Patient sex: F
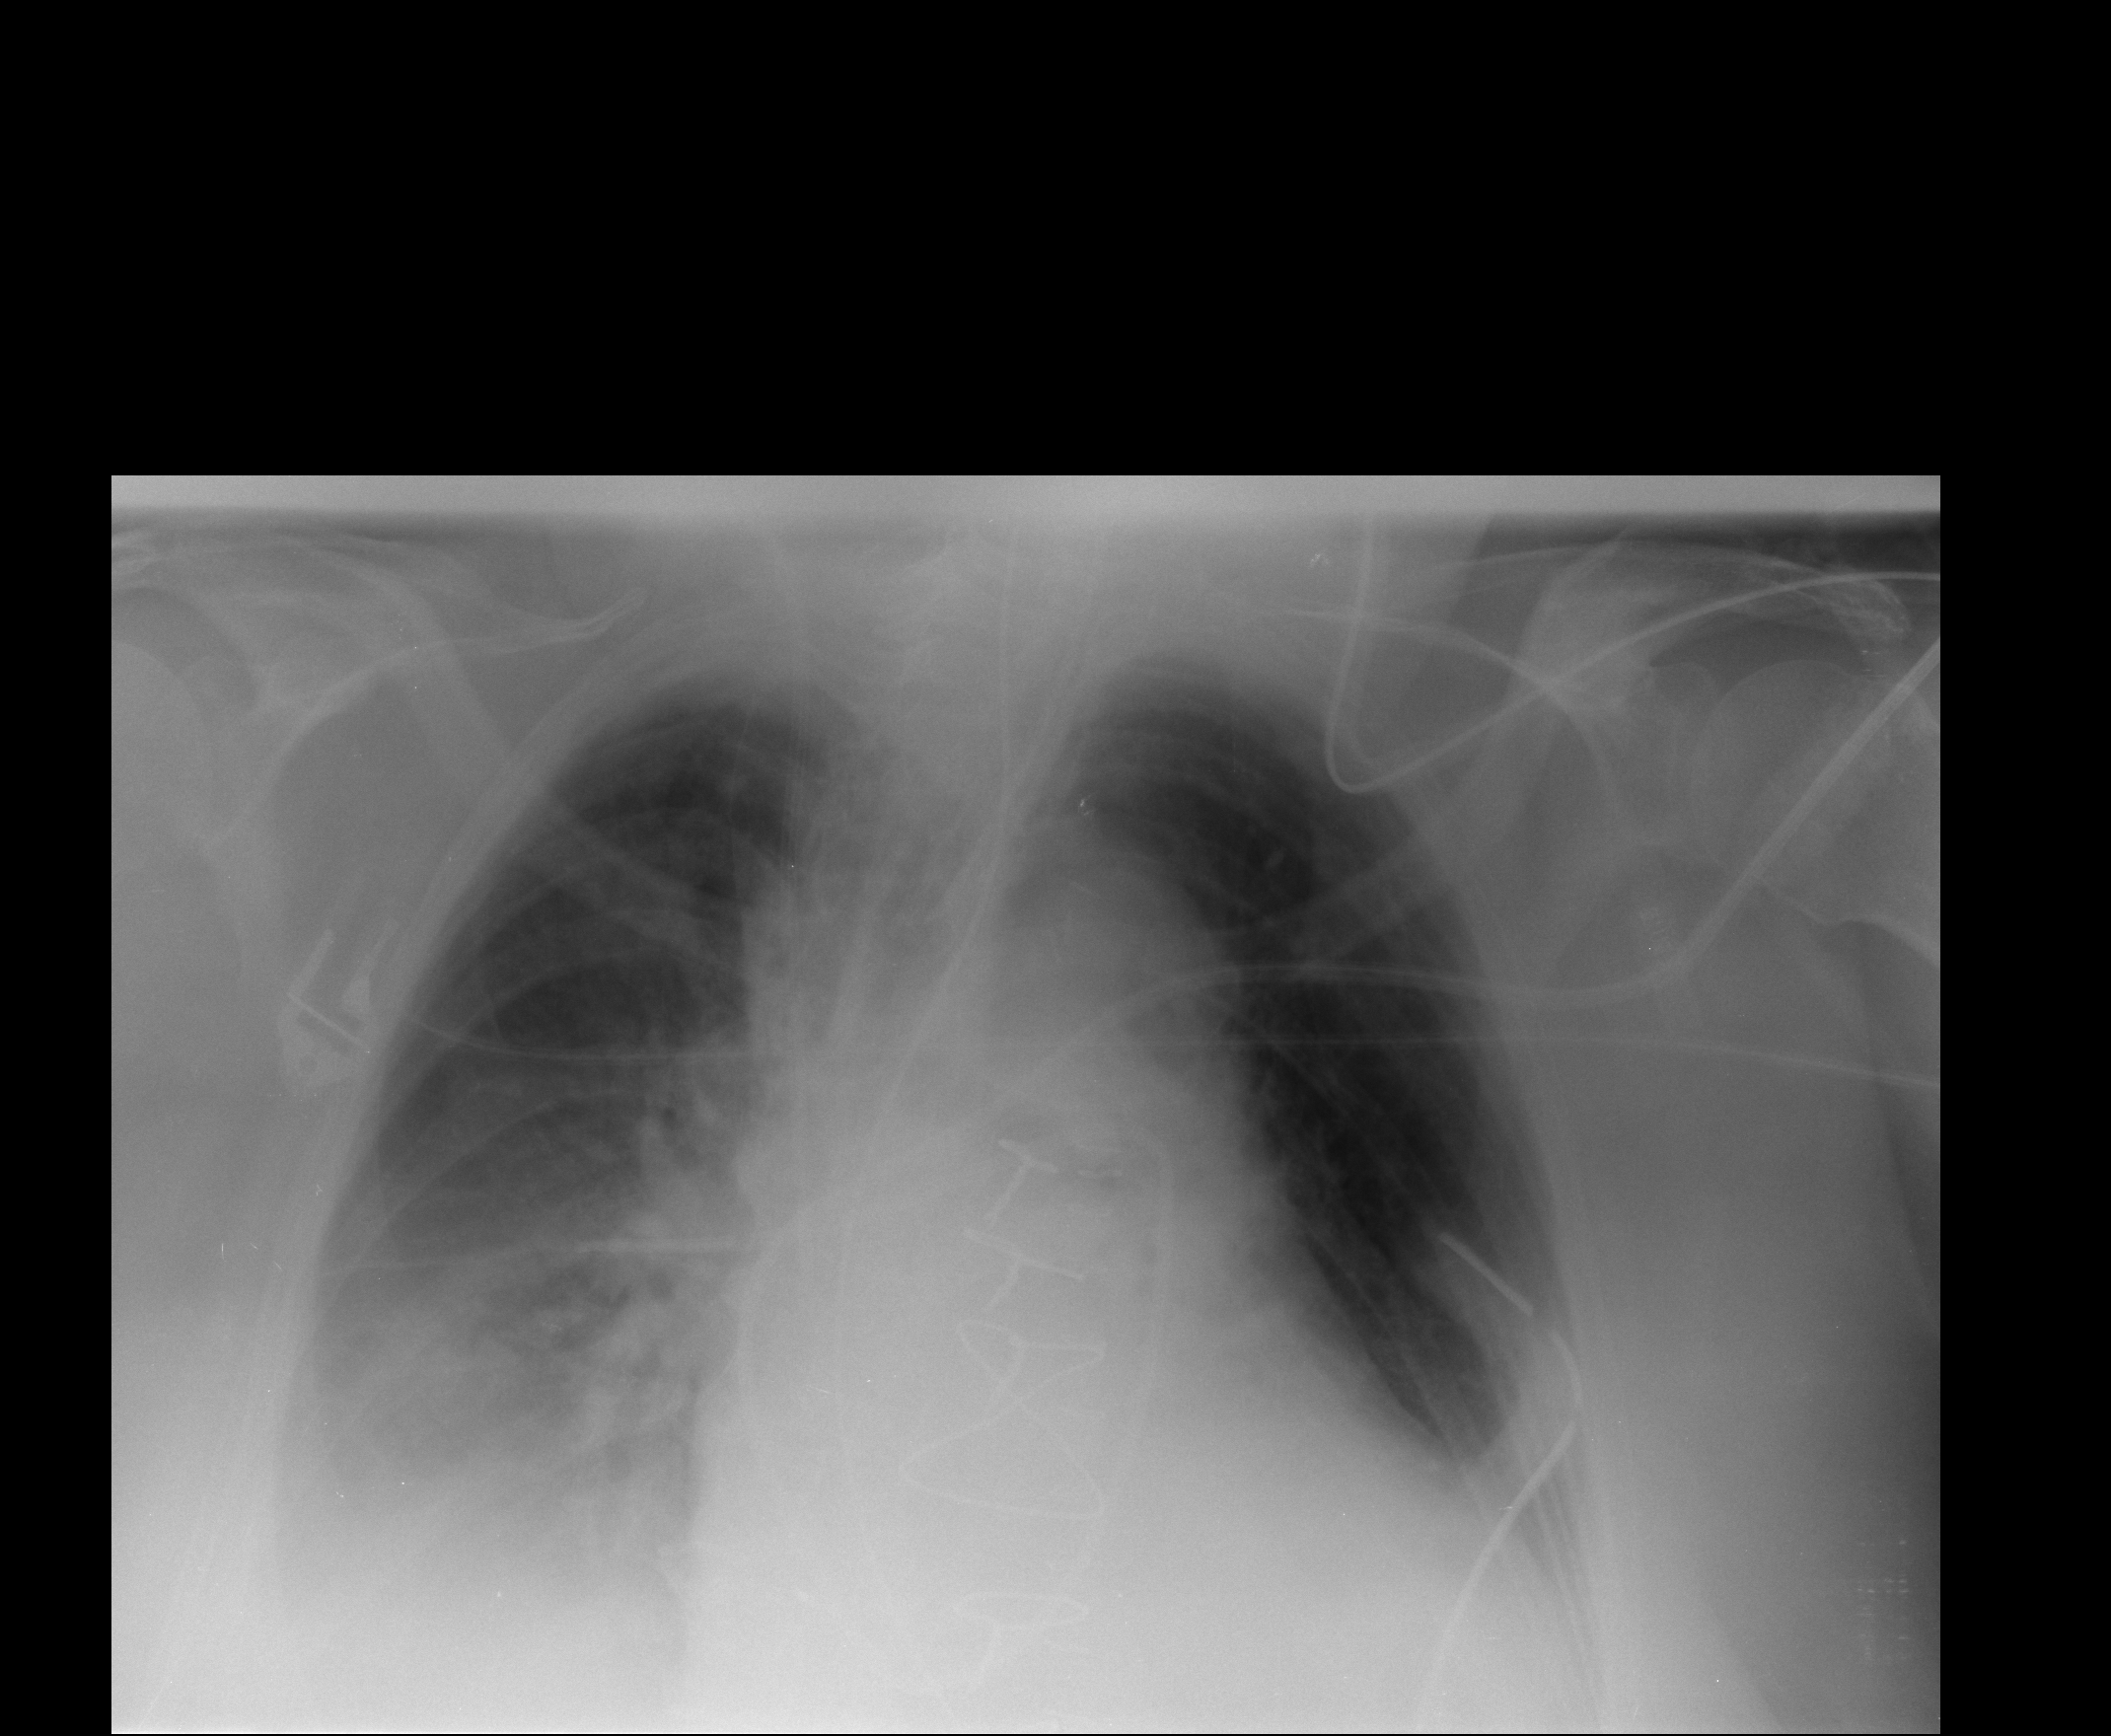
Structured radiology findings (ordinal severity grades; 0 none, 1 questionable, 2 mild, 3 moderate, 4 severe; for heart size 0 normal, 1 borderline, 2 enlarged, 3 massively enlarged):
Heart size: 2
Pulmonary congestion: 3
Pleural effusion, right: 2
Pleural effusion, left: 1
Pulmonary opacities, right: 2
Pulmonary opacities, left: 0
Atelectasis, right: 1
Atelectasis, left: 2